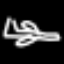
Label: airplane